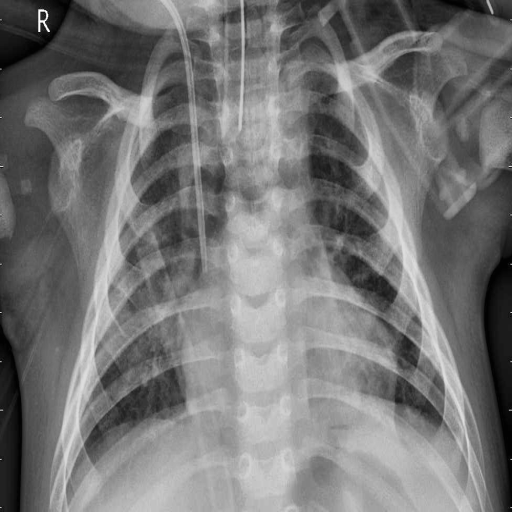
Finding: PNEUMONIA